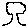
Label: tree